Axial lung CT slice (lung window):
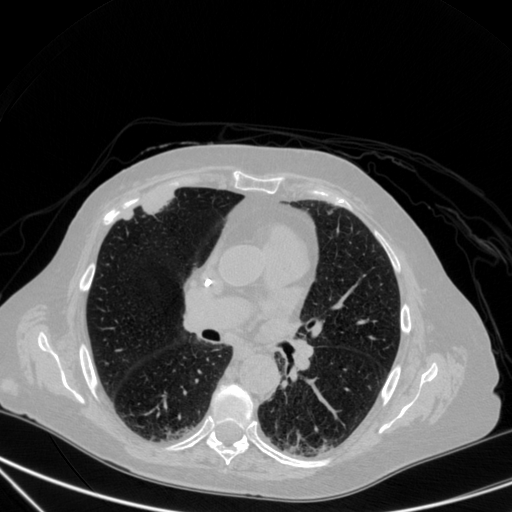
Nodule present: yes
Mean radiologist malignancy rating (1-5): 4